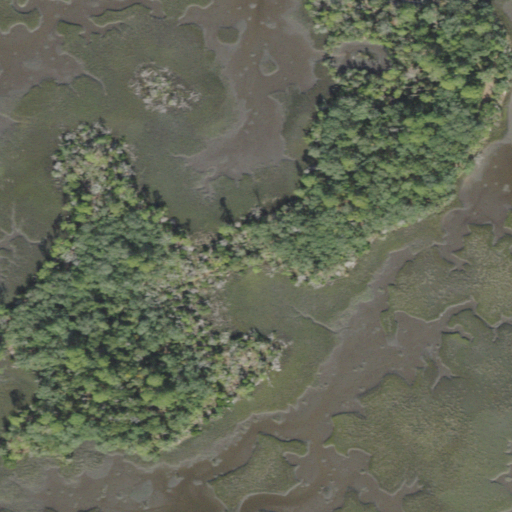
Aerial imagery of island in Florida named Buckhorn Bluff containing herbaceous wetlands, evergreen forest, woody wetlands, and open water